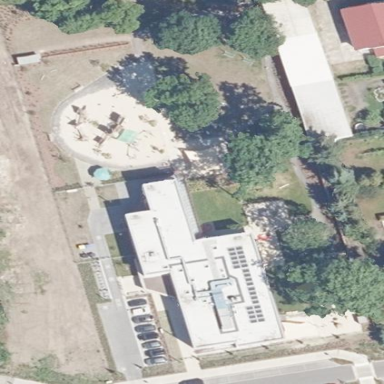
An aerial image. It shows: Kindergarten.